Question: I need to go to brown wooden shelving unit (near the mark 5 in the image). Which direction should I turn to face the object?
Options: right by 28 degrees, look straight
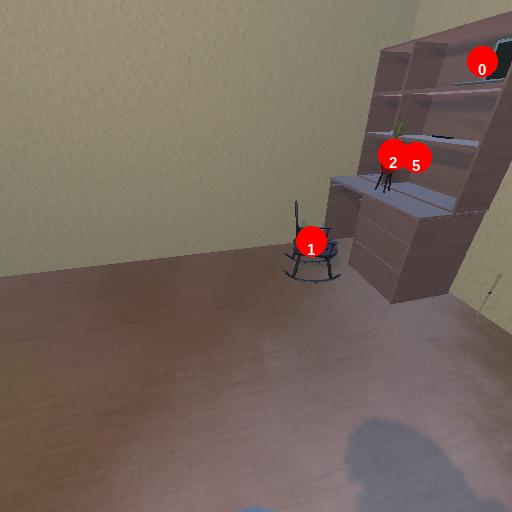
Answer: right by 28 degrees